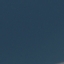
Label: SeaLake